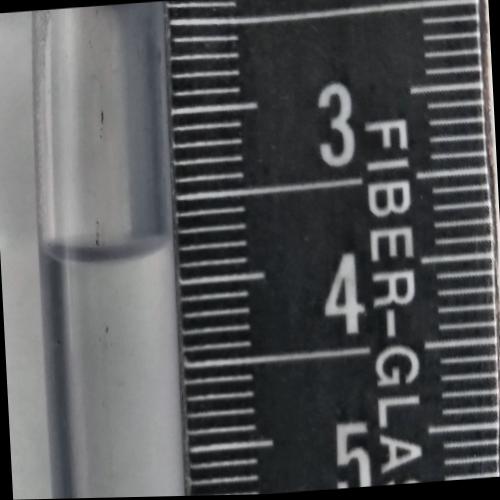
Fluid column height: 3.8 cm